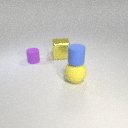
large yellow metal cube behind small purple rubber cylinder